Field crop: maize
Growth stage: 2
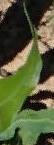
Species: maize